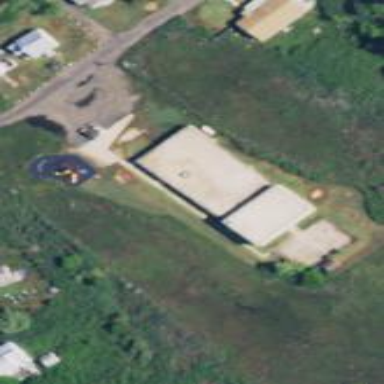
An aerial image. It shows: School building.